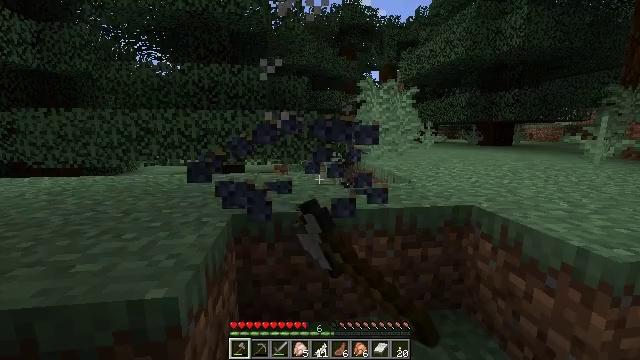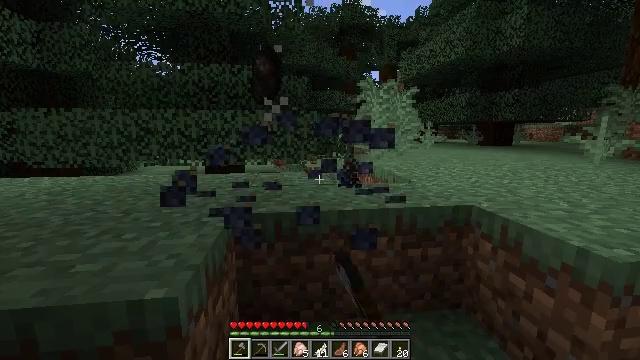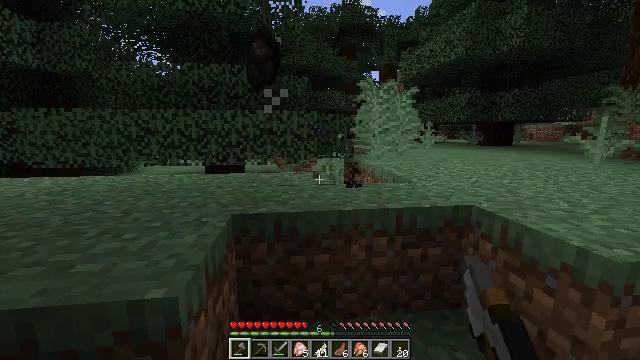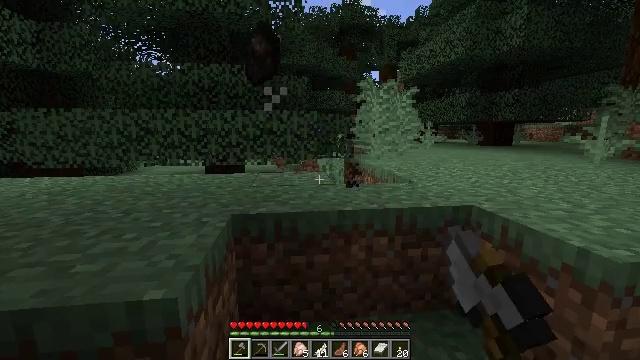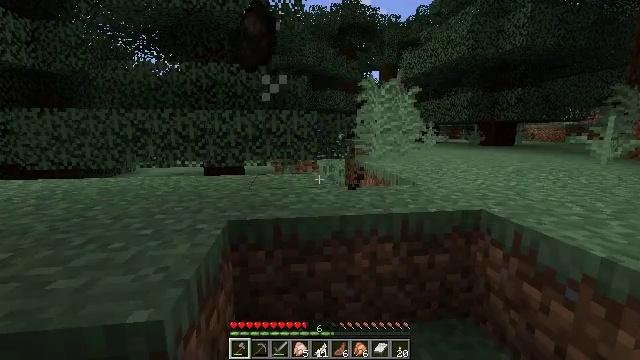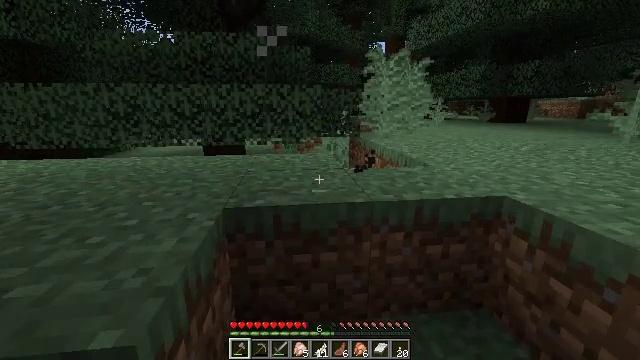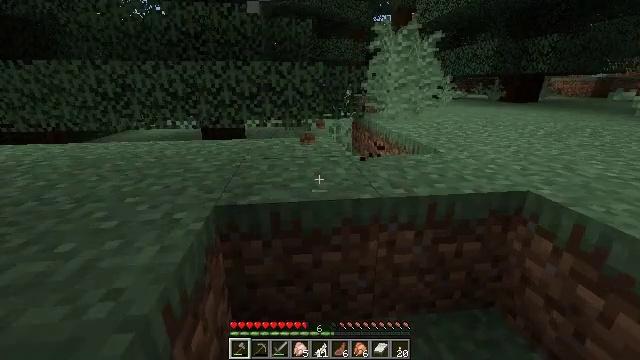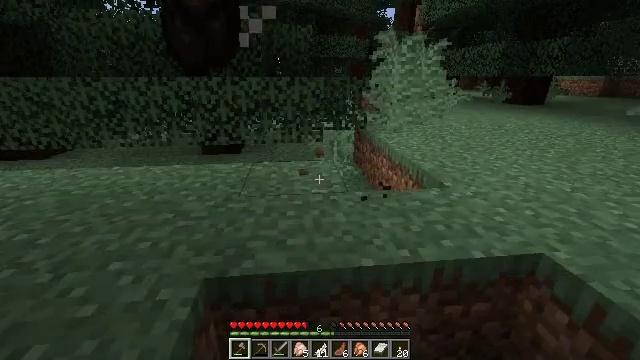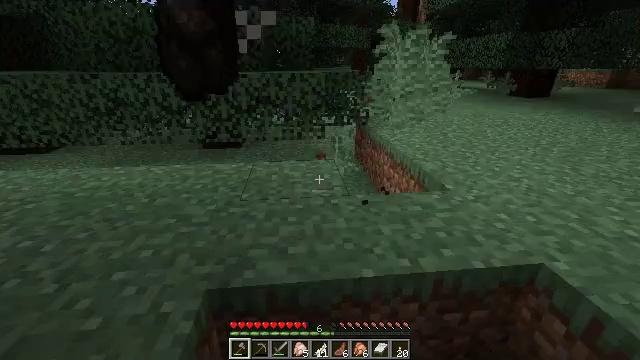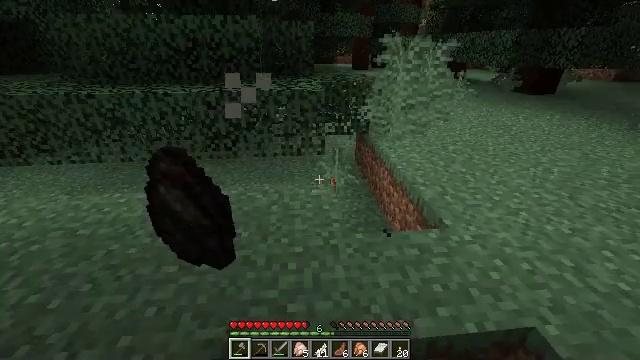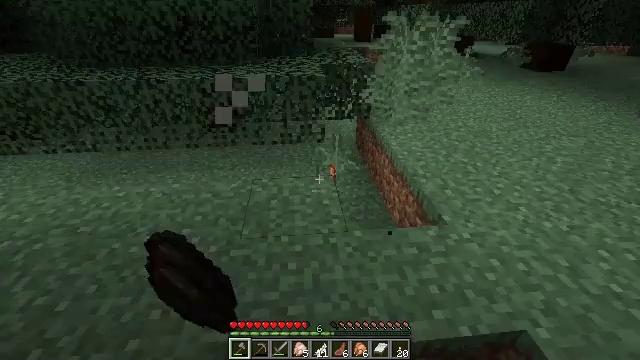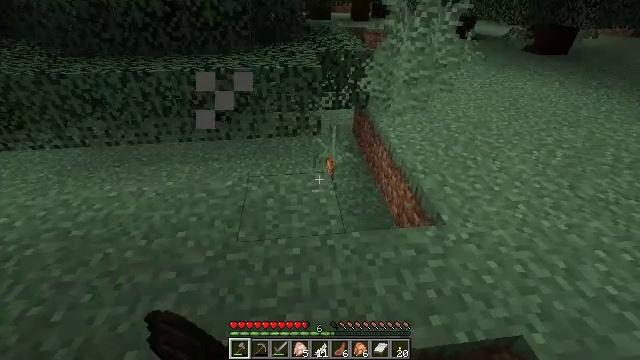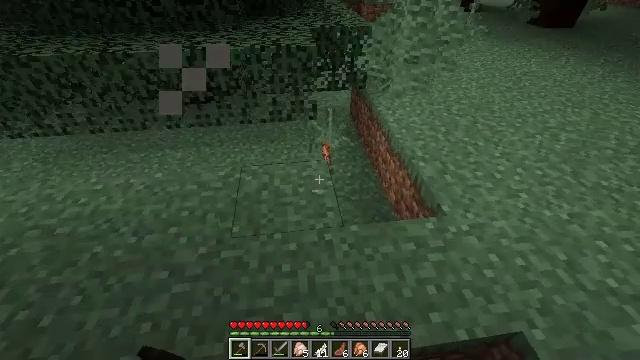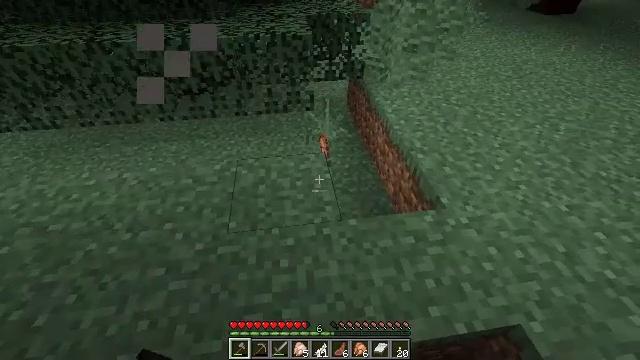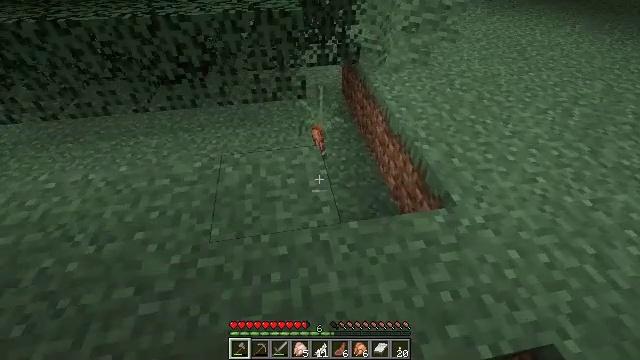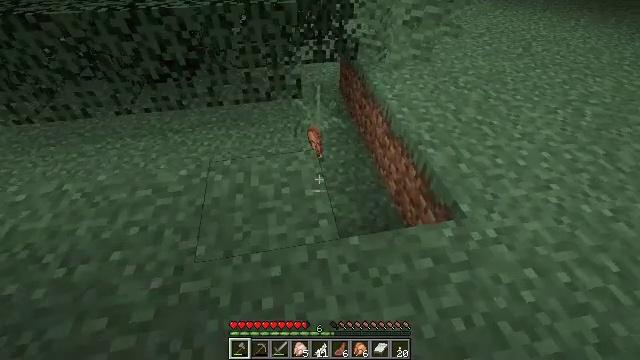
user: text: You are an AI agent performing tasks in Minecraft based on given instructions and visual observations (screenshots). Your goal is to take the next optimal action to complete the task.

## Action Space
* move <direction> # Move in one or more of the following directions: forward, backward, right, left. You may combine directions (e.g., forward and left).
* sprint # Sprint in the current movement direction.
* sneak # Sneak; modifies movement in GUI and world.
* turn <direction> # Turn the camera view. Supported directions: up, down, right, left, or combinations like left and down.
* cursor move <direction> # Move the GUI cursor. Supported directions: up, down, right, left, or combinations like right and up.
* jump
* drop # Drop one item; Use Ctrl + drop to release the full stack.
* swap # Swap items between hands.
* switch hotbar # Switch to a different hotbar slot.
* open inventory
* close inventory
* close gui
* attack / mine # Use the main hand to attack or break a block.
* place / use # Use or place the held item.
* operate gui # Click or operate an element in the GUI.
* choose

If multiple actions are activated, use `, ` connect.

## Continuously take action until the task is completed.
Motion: motion action
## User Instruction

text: Remove the large fern from the terrain.
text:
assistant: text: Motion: attack / mine
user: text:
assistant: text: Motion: attack / mine
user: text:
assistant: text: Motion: move forward, attack / mine
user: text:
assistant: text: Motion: move forward
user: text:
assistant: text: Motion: move forward, turn down
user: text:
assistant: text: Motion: move forward, turn down
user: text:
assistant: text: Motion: move forward, turn down, jump
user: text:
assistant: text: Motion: move forward, turn down, jump
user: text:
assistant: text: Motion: move forward, turn down, jump
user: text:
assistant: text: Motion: move forward, turn down, jump
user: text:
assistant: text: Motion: move forward, turn down
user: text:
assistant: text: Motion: move forward, turn right and down
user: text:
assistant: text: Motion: move forward, turn down
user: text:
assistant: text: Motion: move forward, turn right and down
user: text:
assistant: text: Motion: move forward
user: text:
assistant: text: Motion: move forward
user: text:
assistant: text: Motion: move forward
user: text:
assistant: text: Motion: move forward, turn right
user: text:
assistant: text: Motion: move forward, turn right
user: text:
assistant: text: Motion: move forward
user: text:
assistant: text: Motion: move forward, open inventory
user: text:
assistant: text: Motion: open inventory
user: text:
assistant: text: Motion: open inventory
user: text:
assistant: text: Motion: no_op
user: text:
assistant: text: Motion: no_op
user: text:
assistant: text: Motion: no_op
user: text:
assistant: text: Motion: no_op
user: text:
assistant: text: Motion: cursor move right and down
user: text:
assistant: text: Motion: cursor move right and down
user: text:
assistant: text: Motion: cursor move right and down